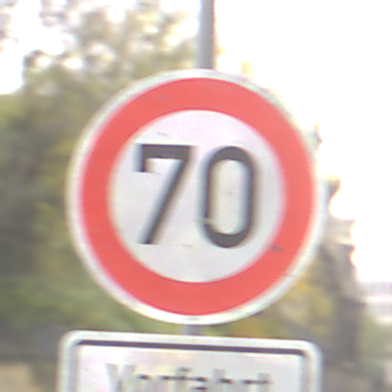
Verkehrszeichen: Geschwindigkeit70
Zusatzzeichen unten: HinweisGeaenderteVorfahrtVerkehrsfuehrungVerkehrsregelung1
Umgebung: Outdoor, Nature
Tageszeit: MorningAfternoon
Wetter: Overcast
Licht: Natural
Jahreszeit: Autumn
Kontrast: LowContrast